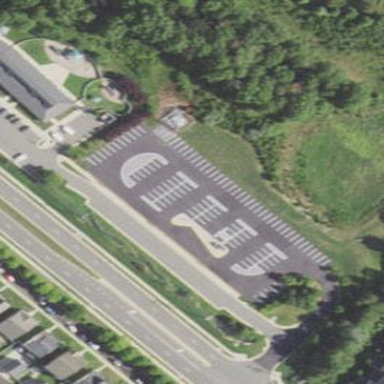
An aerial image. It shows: Surface parking lot with asphalt. It is park and ride facility.